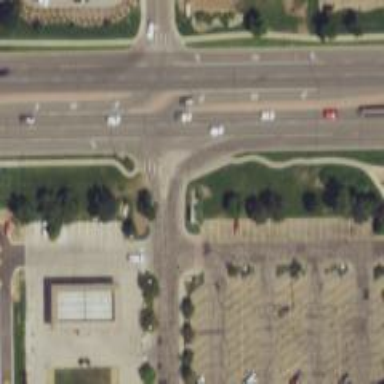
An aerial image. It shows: Footway that serves as traffic island.